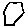
Label: hexagon